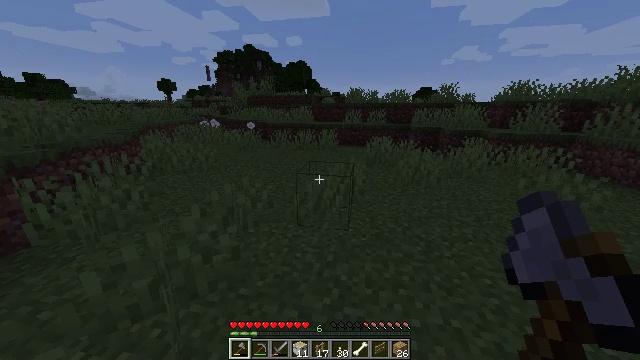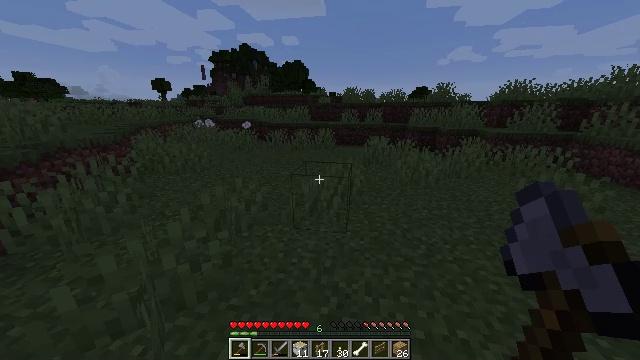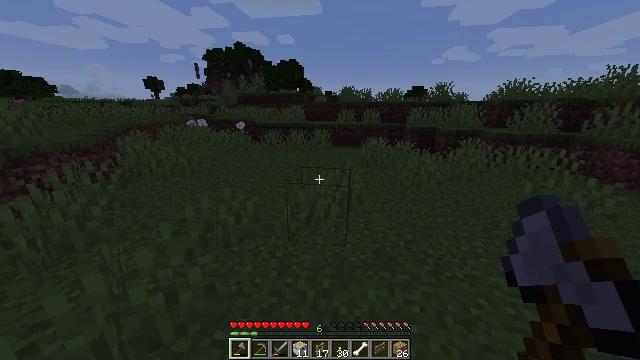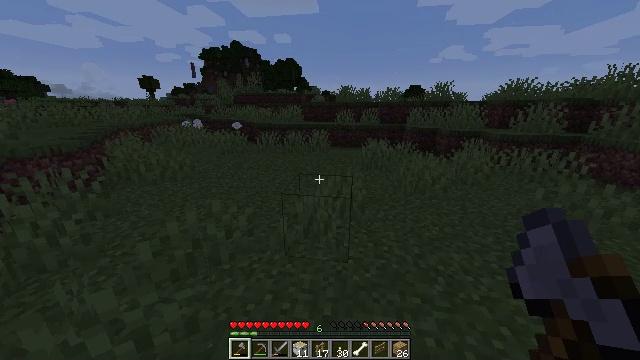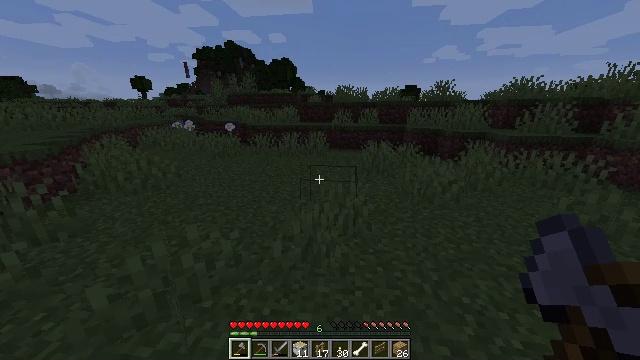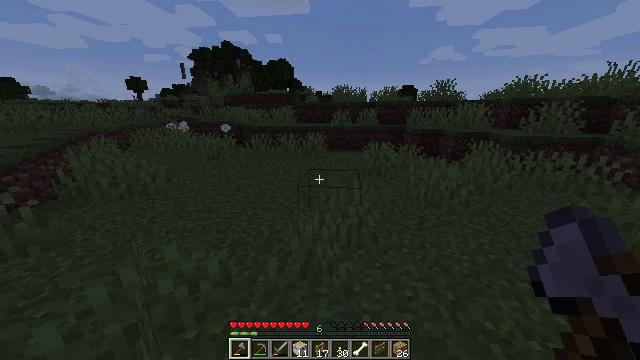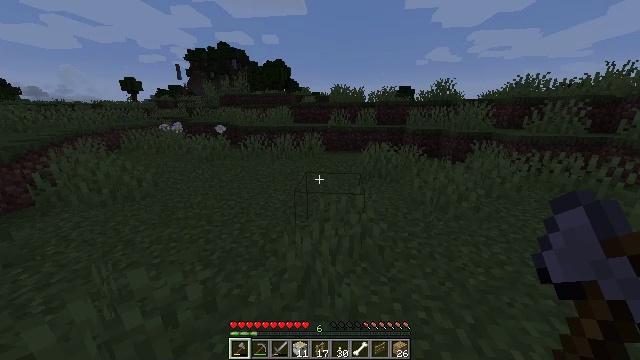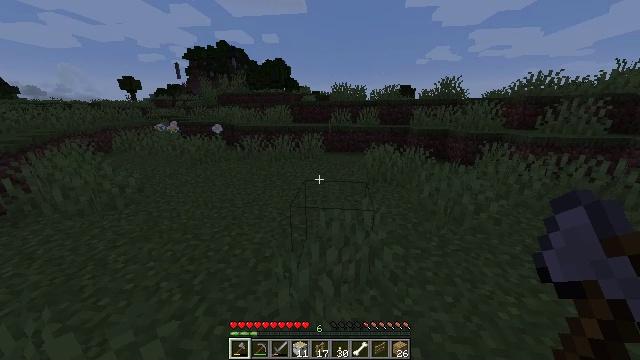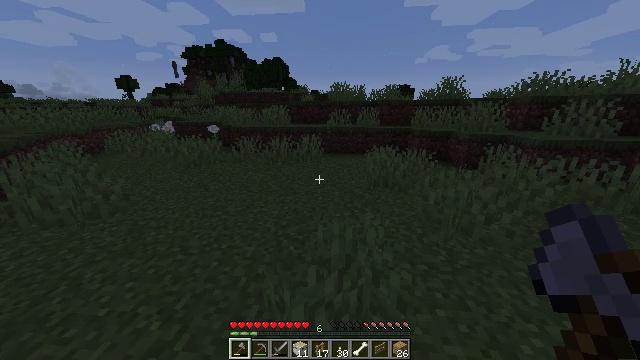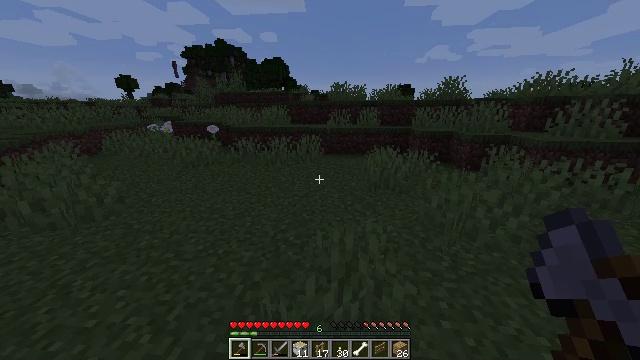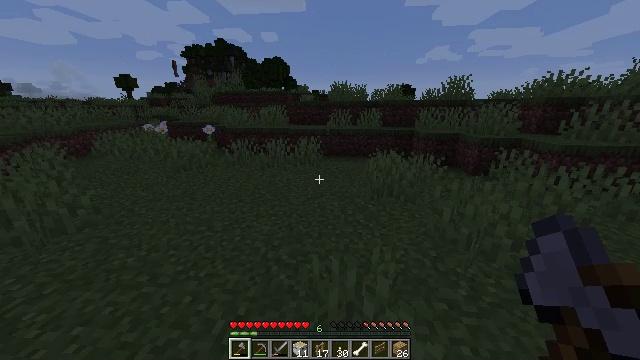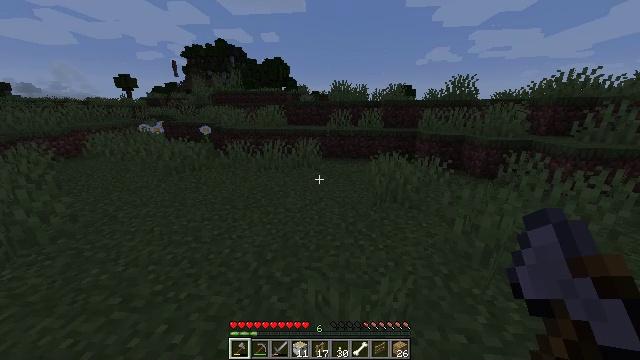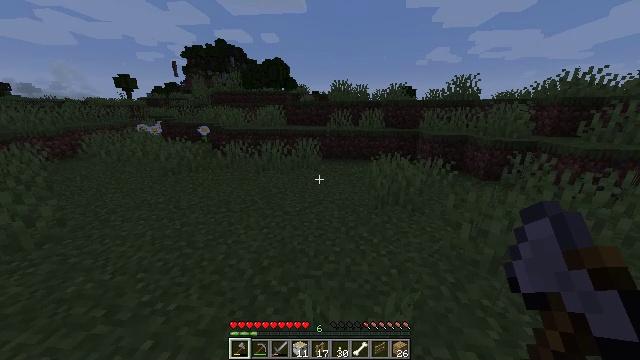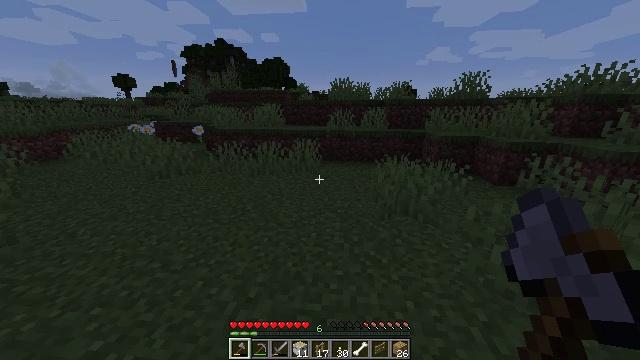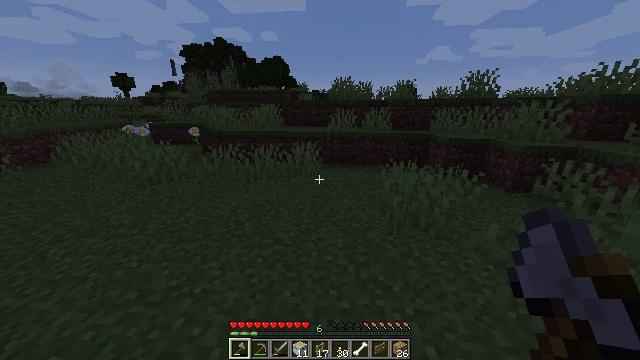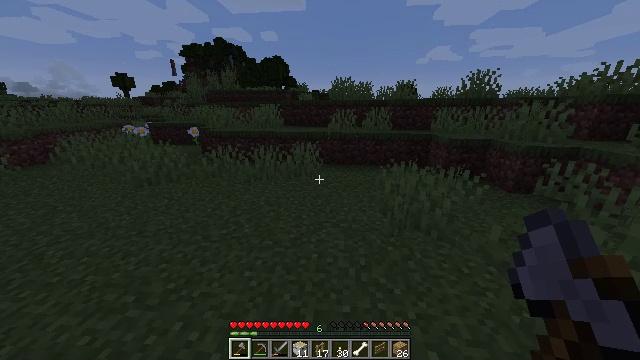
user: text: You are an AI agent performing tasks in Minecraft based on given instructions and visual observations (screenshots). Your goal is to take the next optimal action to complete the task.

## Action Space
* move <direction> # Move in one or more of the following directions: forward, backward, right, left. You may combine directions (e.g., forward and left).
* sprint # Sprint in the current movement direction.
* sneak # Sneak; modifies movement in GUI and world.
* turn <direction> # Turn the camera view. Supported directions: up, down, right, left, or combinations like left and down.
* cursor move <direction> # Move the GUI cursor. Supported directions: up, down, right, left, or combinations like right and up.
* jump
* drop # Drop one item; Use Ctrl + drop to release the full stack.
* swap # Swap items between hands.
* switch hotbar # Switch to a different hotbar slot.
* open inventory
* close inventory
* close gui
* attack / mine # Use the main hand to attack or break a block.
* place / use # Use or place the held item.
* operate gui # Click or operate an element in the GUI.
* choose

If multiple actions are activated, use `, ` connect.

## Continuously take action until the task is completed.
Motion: motion action
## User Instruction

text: In the crafting table, craft a gray bed.
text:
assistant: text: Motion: move forward, sprint
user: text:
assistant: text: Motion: move forward, sprint, turn right
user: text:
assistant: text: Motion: move forward, sprint
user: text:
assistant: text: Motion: move forward, sprint, turn right
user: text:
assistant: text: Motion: move forward, sprint
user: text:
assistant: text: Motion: move forward, sprint
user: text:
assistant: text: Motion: move forward, sprint
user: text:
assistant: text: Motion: move forward, sprint
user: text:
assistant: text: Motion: move forward, sprint
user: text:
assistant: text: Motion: move forward, sprint
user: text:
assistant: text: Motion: move forward, sprint
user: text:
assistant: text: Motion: move forward, sprint
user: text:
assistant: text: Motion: move forward, sprint
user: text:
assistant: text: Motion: move forward, sprint
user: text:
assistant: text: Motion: move forward, sprint
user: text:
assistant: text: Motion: move forward, sprint
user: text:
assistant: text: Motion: move forward, sprint
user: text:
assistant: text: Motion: move forward, sprint
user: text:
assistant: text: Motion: move forward, sprint
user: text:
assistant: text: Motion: move forward, sprint
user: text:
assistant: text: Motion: move forward, sprint
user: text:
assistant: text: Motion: move forward, sprint
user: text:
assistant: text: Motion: move forward, sprint
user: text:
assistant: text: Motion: move forward, sprint
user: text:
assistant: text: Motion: move forward, sprint
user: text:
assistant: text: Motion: move forward, sprint
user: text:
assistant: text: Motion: move forward, sprint
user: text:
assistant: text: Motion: move forward, sprint, turn left
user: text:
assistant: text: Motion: move forward, sprint, turn left
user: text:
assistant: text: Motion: move forward, sprint, turn left